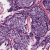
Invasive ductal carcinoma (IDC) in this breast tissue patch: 0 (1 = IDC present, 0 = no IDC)